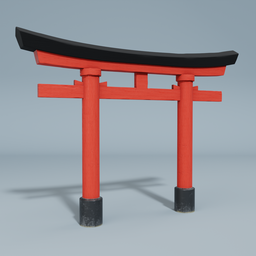
Label: architecture